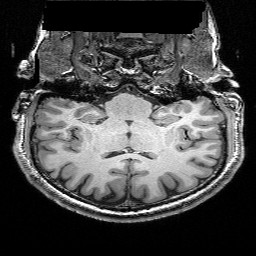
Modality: T1w
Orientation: sagittal
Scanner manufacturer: siemens
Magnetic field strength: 3 T
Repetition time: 2.25 s
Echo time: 0.00418 s